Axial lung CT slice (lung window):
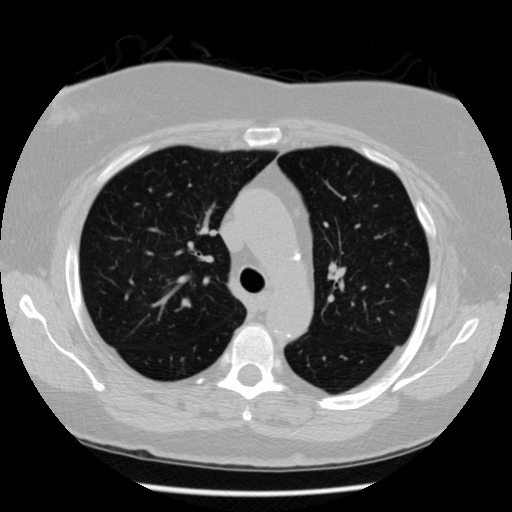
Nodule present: no